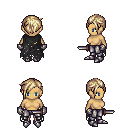
a pixel art fantasy rpg character, female body template, human, tanned skin, black tattered cape, metal pants, white blonde pixie cut hairstyle, metal gloves, metal boots, dagger, four views (front, back, left, right), 2x2 character sprite sheet, small pixel art, hard edges, no anti-aliasing